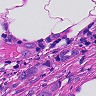
Metastatic tissue present: yes